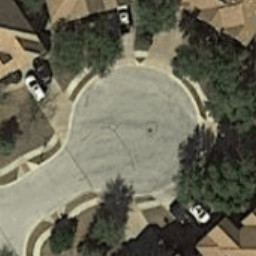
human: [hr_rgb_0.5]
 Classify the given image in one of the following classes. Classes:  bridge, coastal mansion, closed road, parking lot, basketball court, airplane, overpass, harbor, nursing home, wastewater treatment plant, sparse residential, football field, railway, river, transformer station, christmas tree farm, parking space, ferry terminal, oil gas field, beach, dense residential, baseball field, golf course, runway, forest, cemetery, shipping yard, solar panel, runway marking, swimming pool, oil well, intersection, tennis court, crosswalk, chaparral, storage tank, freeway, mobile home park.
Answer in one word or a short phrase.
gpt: closed road